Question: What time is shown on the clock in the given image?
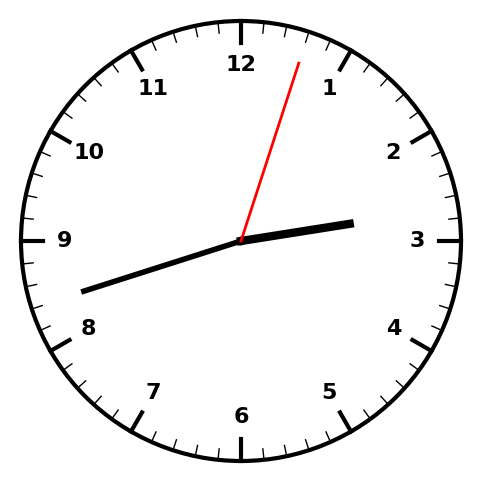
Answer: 02:42:03